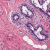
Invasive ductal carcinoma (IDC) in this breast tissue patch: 0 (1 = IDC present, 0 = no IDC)